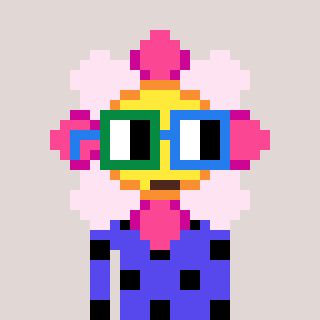
a pixel art character with square green and blue glasses, a flower-shaped head and a computerblue-colored body on a warm background